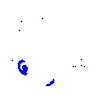
Particle: electron